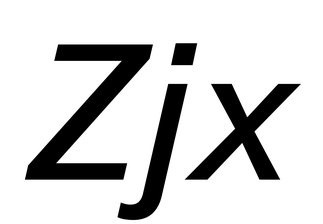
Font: InstrumentSans-Italic_Medium_Italic